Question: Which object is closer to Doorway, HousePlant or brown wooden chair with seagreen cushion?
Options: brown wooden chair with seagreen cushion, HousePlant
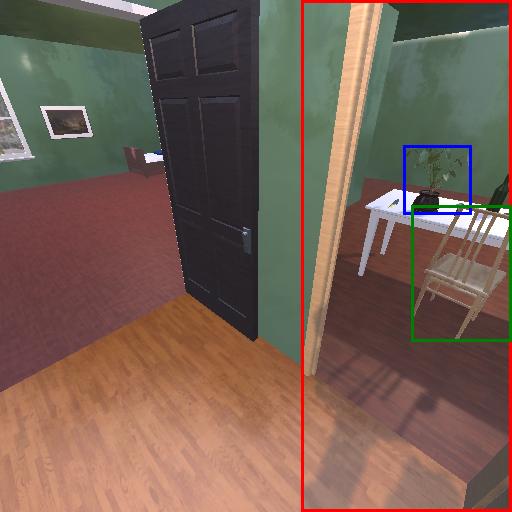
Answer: brown wooden chair with seagreen cushion